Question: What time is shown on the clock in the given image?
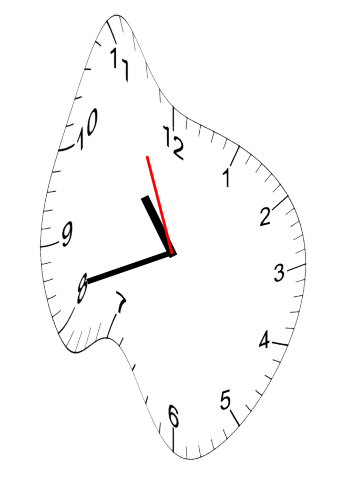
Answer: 10:41:56